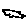
Label: cloud